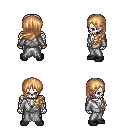
a pixel art fantasy rpg character, male body template, skeleton, white robe, gold greaves, light blonde left-swept hairstyle, black shoes, four views (front, back, left, right), 2x2 character sprite sheet, small pixel art, hard edges, no anti-aliasing